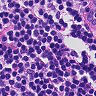
Metastatic tissue present: no